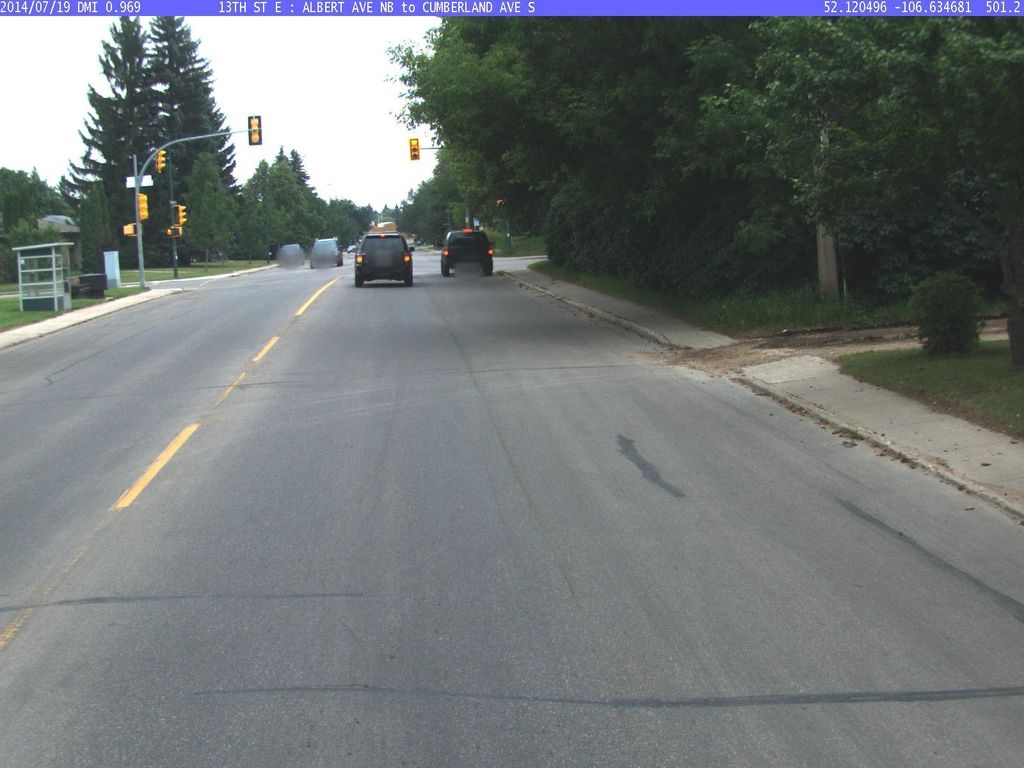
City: saskatoon